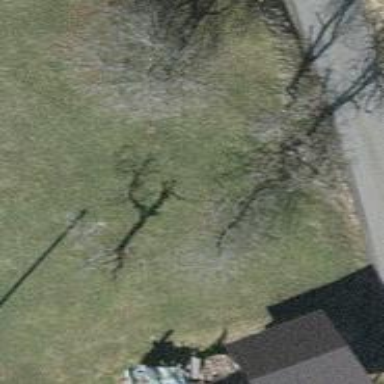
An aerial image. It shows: Urban tree adds touch of nature to the surroundings.